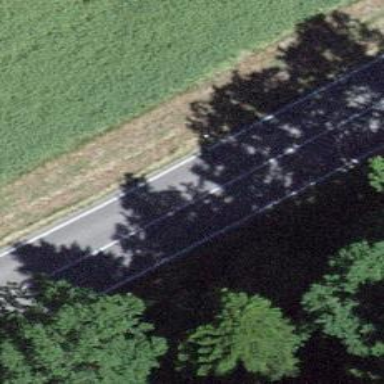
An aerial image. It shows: Secondary road.